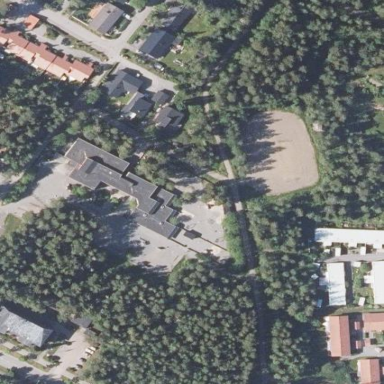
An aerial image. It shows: Building.